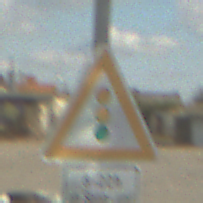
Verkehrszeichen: Lichtzeichenanlage
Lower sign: ZeitangabenMitBeschraenkungAufWochentage4
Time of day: MorningAfternoon
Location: Outdoor (RoadRail)
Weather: PartlyCloudy
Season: NotSpecified
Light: Natural